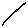
Label: line